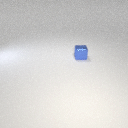
small blue metal cube